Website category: sports
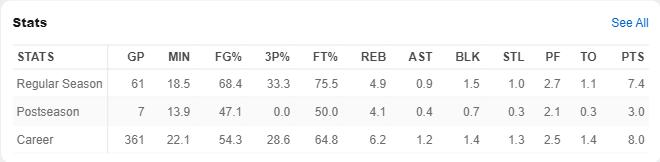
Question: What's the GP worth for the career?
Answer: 361

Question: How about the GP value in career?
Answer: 361

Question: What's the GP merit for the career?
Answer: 361

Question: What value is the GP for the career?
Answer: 361

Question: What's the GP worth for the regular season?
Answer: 61

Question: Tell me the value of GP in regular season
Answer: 61

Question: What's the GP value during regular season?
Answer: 61

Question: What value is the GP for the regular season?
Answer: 61

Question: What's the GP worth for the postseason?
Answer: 7

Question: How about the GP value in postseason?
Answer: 7

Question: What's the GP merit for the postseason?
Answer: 7

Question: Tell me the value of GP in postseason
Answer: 7

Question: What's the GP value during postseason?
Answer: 7

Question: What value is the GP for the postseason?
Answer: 7

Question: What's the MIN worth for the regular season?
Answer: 18.5

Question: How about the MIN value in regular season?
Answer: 18.5

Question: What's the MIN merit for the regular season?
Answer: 18.5

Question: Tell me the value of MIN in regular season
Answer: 18.5

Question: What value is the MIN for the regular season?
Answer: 18.5

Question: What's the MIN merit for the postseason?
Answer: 13.9

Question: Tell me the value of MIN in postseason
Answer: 13.9

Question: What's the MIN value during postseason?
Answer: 13.9

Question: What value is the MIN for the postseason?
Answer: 13.9

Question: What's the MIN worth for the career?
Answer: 22.1

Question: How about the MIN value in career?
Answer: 22.1

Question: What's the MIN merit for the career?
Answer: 22.1

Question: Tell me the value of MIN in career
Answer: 22.1

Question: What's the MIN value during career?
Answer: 22.1

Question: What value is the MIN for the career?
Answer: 22.1

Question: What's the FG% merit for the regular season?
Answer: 68.4

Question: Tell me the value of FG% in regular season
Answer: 68.4

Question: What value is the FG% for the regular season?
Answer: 68.4

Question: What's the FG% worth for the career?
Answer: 54.3

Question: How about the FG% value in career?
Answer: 54.3

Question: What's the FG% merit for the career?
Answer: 54.3

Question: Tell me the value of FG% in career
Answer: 54.3

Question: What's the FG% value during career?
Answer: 54.3

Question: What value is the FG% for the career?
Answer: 54.3

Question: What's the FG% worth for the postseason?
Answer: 47.1

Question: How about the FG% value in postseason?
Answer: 47.1

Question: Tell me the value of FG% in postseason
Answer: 47.1

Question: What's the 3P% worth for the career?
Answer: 28.6

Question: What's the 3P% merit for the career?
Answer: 28.6

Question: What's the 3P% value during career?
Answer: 28.6

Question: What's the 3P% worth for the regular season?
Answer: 33.3

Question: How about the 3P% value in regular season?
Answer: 33.3

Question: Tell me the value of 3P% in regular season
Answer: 33.3

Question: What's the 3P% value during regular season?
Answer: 33.3

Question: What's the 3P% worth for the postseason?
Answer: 0.0

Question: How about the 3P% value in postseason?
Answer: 0.0

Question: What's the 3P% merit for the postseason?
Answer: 0.0

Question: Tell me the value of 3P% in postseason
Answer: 0.0

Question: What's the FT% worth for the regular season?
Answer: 75.5

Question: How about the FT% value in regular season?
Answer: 75.5

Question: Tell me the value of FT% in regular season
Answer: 75.5

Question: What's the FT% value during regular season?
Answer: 75.5

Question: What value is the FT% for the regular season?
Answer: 75.5

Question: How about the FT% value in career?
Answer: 64.8

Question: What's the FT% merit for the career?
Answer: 64.8

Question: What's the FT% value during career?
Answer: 64.8

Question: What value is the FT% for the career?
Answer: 64.8

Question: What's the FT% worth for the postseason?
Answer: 50.0

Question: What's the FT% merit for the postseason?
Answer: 50.0

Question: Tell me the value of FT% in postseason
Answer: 50.0